В схеме, указанной на рисунке, напряжение между контактами $a$ и $b$ постоянно. Когда параллельно резистору сопротивлением $R_2$ подключили резистор сопротивлением $R$, сила тока через этот резистор оказалась равной $I_1=10~мА$, а сила тока, протекающего через резистор сопротивлением $R_1$, увеличилась на $I_2=2~мА$.
Найдите отношение сопротивлений резисторов $R_1/R_2$.
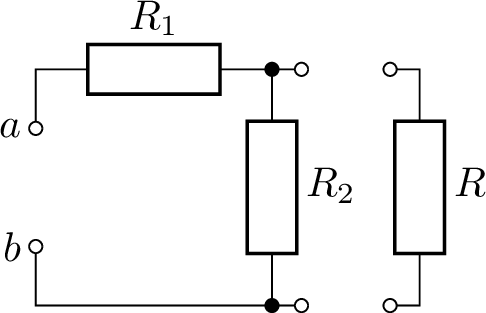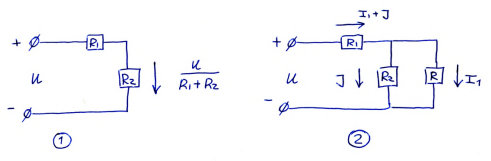
Решение: $$J R_2=I_1 R \Rightarrow J=\frac{R I_1}{R_2} .$$Сила тока через резистор $R_1$ в случае $2$ равна $I_1+J=\left(\frac{R}{R_2}+1\right) I_1$, а в случае $1$ она равна $\frac{u}{R_1+R_2}$. По условию: $$\frac{u}{R_1+R_2}+I_2=I_1+J=\left(\frac{R}{R_2}+1\right) I_1. \\U=R_1\left(I_1+J\right)+J R_2=R_1\left(\frac{R}{R_2}+1\right) I_1+I_1 R= \\=\frac{I_1}{R_2}\left(R_1 R+R_1 R_2+R R_2\right) .$$Имеем после подстановки: $$\frac{I_1}{R_2} \frac{R_1 R+R_1 R_2+R R_2}{R_1+R_2}+I_2=\frac{R+R_2}{R_2} I_1=\frac{I_1}{R_2}\left(R +R_2\right) \\R+\frac{R_1 R_2}{R_1+R_2}$$Имеем после преобразований:$$\frac{I_1}{R_2} \cdot \frac{R_1 R_2}{R_1+R_2}+I_2=\frac{I_1 \cdot R_2}{R_2}=I_1 \\ \frac{I_1 R_1}{R_1+R_2}=I_1-I_2 . \\ I_1 R_1=\left(I_1-I_2\right) R_1+\left(I_1-I_2\right) R_2 \\ R_1 I_2=R_2\left(I_1-I_2\right) \Rightarrow \frac{R_1}{R_2}=\frac{I_1-I_2}{I_2}=4 .$$
Ответ: $$\frac{R_1}{R_2}=\frac{I_1-I_2}{I_2}=4 .$$
Темы:
T, Электричество, Цепи, Всероссийские, Цепь с резистором